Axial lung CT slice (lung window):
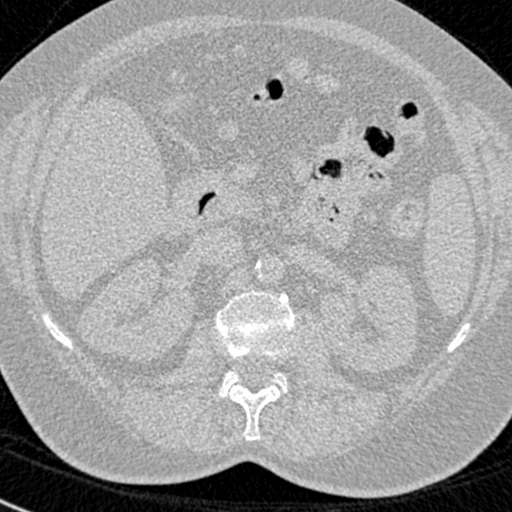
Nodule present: no